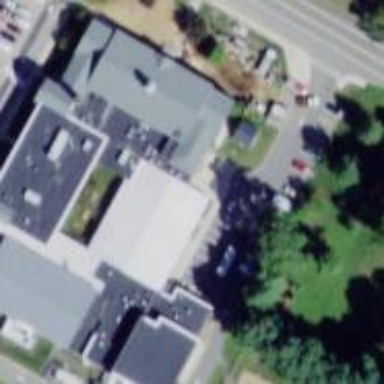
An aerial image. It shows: School building.